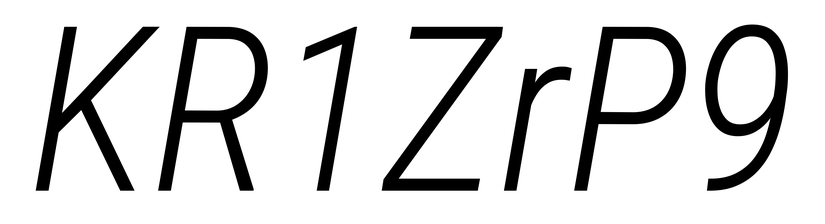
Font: Roboto-Italic_Condensed_Light_Italic